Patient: sex F, age 58
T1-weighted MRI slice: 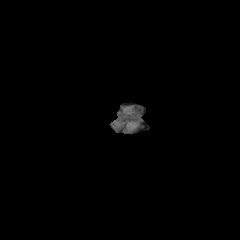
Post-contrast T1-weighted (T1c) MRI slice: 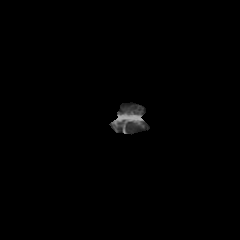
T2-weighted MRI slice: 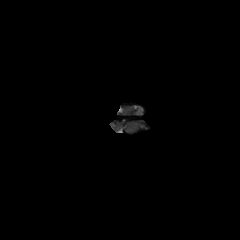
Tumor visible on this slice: no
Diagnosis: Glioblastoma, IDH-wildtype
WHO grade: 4